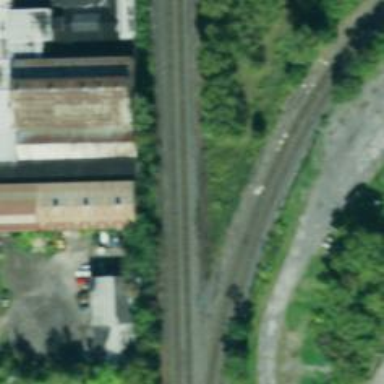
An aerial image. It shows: Railway tracks on embankment.